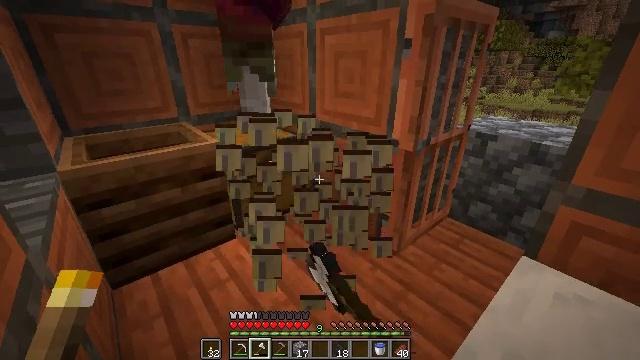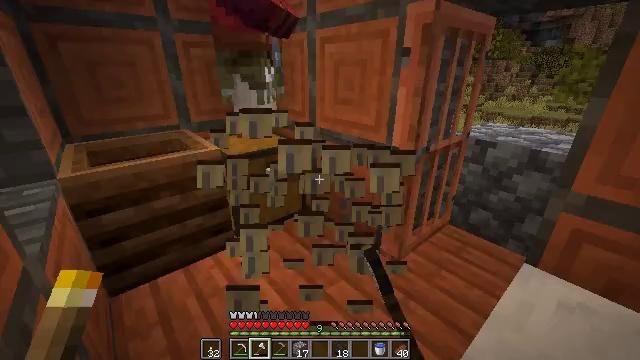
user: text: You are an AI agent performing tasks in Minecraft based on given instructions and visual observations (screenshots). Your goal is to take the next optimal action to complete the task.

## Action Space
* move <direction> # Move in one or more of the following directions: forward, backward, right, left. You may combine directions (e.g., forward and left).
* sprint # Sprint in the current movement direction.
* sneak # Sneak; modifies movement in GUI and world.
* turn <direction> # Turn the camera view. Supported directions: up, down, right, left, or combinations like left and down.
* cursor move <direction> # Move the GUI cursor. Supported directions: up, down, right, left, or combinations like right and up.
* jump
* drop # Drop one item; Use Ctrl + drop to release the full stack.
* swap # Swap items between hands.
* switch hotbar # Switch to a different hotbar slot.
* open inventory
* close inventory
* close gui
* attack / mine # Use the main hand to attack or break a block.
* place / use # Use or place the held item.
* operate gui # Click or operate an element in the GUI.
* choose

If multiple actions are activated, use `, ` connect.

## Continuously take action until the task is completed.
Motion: motion action
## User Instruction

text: Mine block fletching table.
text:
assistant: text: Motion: turn up
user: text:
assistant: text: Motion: no_op